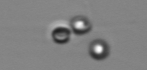
Label: Phaeocystis